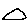
Label: triangle